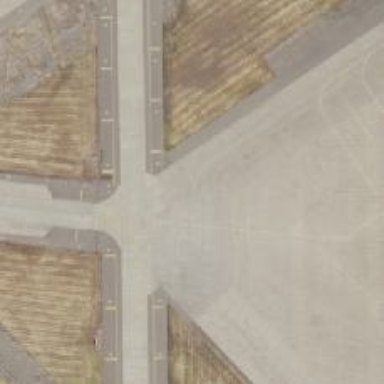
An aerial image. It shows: View of taxiway at the airport.